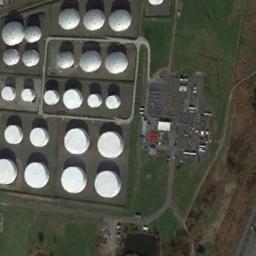
Label: storage tanks